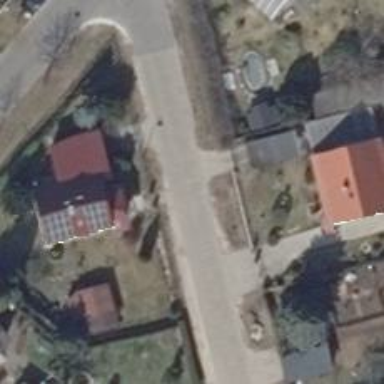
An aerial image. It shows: Footway along the road.